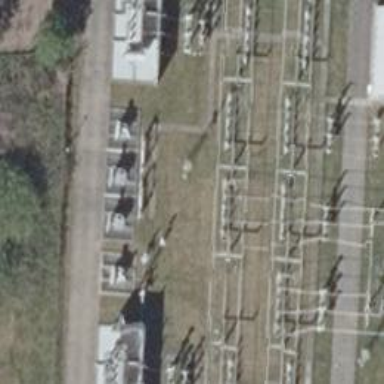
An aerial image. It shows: Power line with three cables configured as busbar.